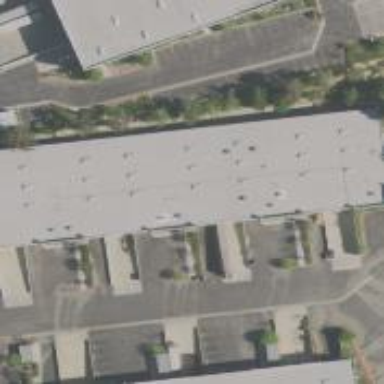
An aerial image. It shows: Warehouse building.